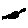
Label: moon